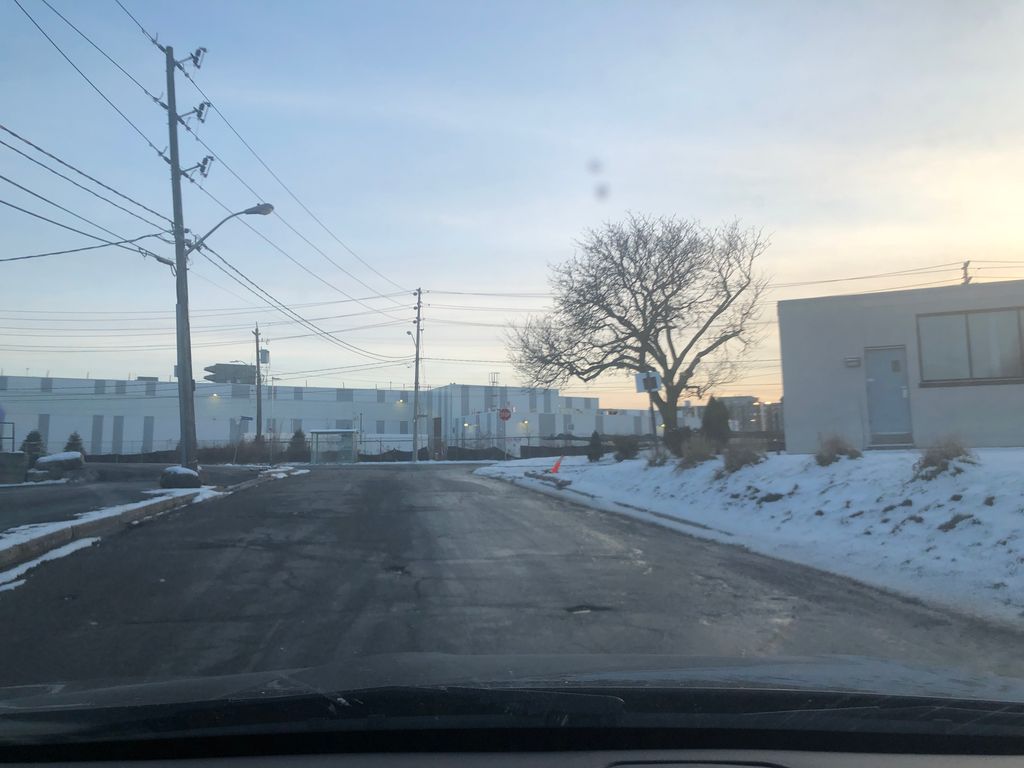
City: toronto